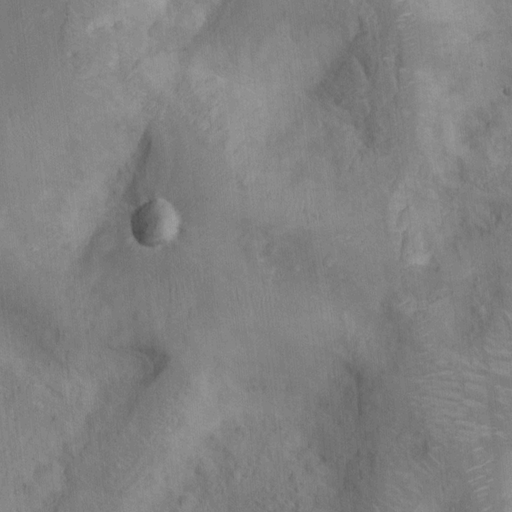
Objects detected: cone, cone, cone, cone, cone